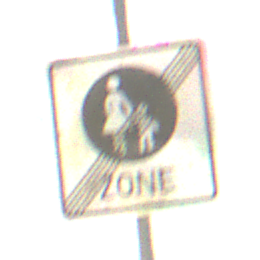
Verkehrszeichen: EndeFussgaengerzone
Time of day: Midday
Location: Outdoor (Beach)
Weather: PartlyCloudy
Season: NotSpecified
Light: Natural